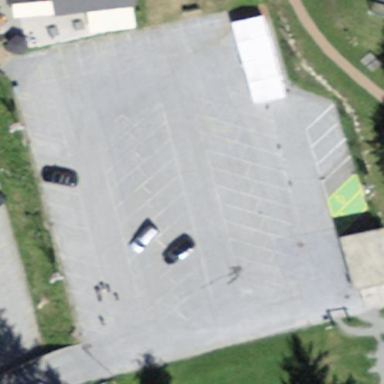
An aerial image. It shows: Parking area with surface.